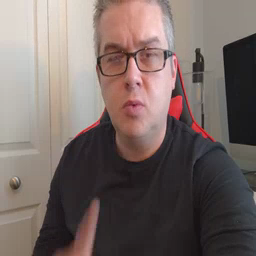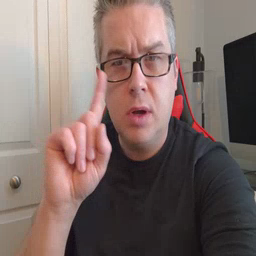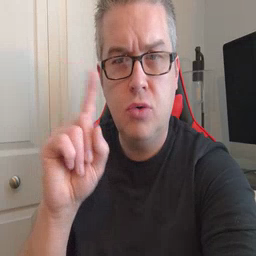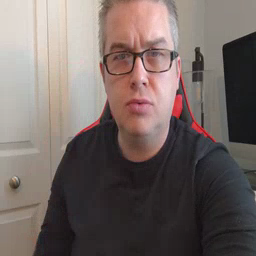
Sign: where